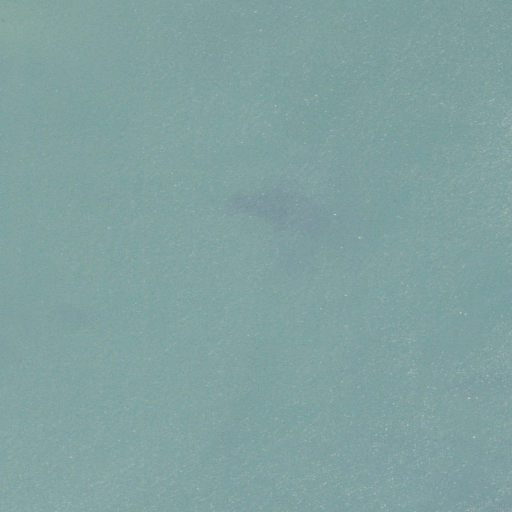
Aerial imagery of island in Connecticut named Chimon Rock containing only open water